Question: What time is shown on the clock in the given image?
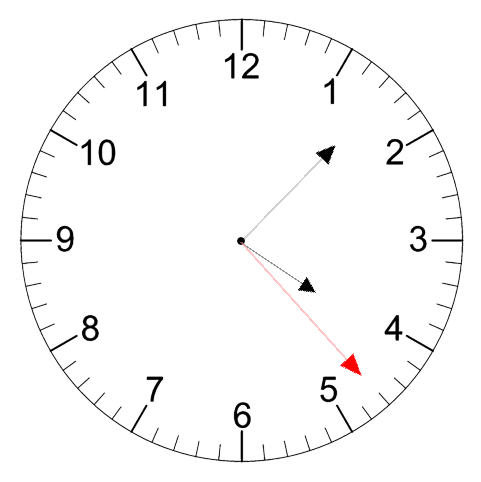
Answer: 04:07:23